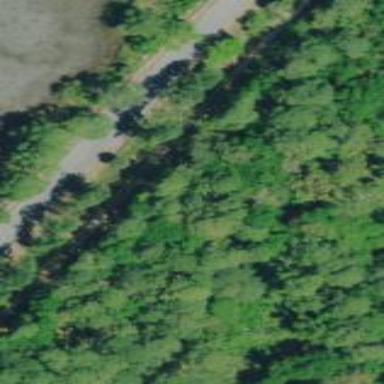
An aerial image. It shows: Mixed woodland area with variety of leaf types and cycles.